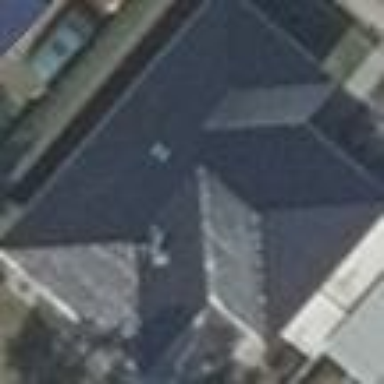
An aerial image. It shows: Detached building with hipped roof.